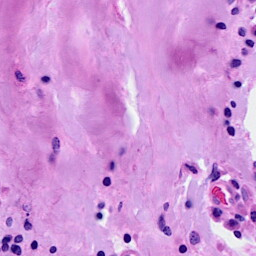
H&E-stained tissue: Breast